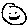
Label: smiley face